Interaction volume radius: 10 \u00c5
Interaction volume height: 15 \u00c5
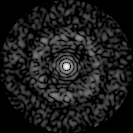
Disorder parameter: 0.8599